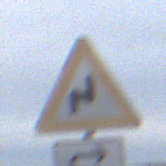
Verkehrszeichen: DoppelkurveRechts
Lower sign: RichtungsangabeDurchPfeile5
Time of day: MorningAfternoon
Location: Outdoor (Suburban)
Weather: Overcast
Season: NotSpecified
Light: Natural